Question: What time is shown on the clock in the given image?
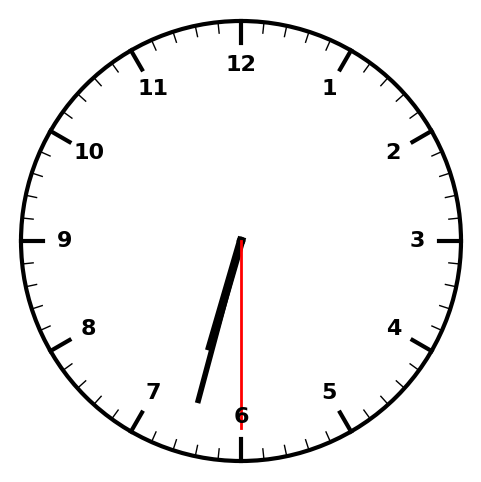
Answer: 06:32:30